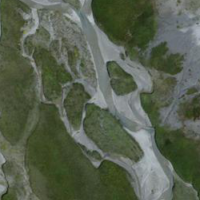
EUNIS habitat code: 31
Species observed at this site:
Tachymarptis melba
Corvus corone
Phoenicurus phoenicurus
Pyrrhocorax graculus
Anthus spinoletta